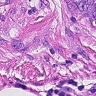
Metastatic tissue present: yes